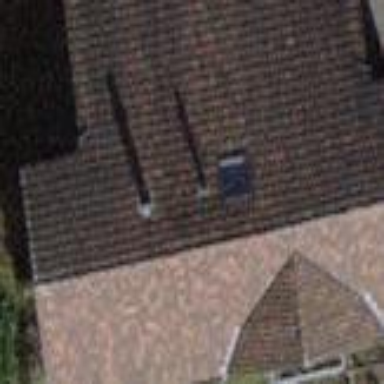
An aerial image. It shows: Building with tiled roof.